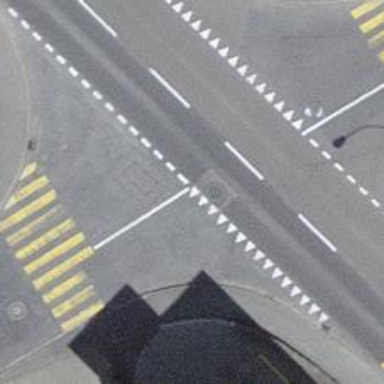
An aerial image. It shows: Road with "give way" sign.